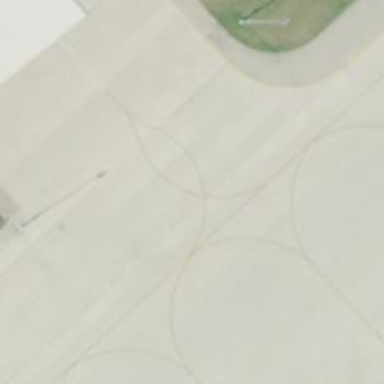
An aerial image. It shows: Image of taxiway at airport.